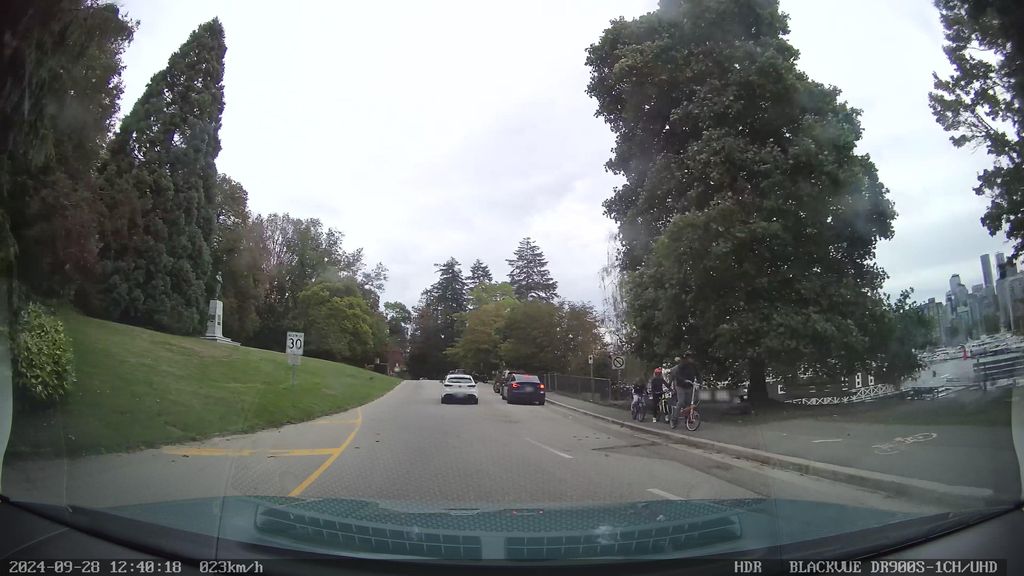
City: vancouver